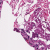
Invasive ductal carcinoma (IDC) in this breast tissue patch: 1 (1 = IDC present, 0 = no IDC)